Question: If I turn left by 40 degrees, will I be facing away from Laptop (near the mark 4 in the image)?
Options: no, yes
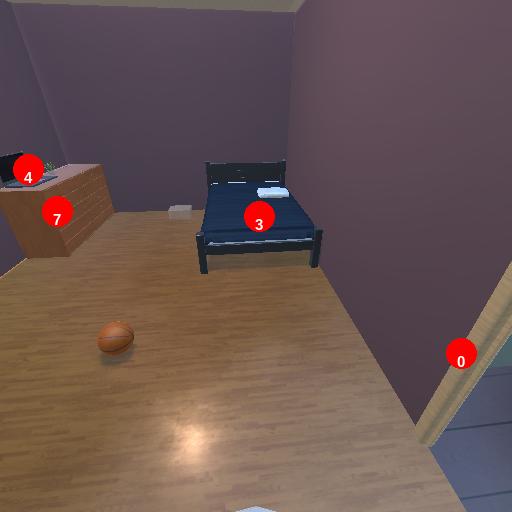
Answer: no